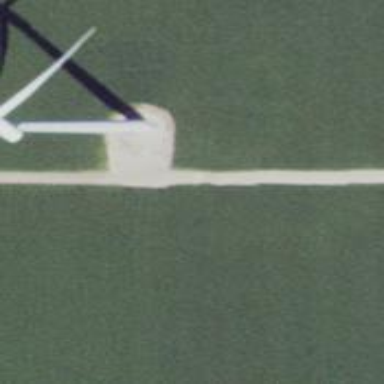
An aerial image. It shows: Wind generator with horizontal axis. The generator is wind turbine.